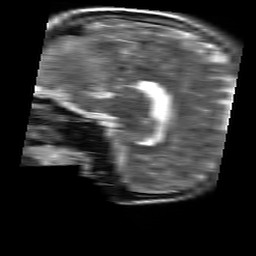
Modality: T2w
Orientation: sagittal
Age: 22
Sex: female
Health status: healthy
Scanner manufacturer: siemens
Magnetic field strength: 3 T
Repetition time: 4.01 s
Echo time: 0.116 s